Question: Bank name?
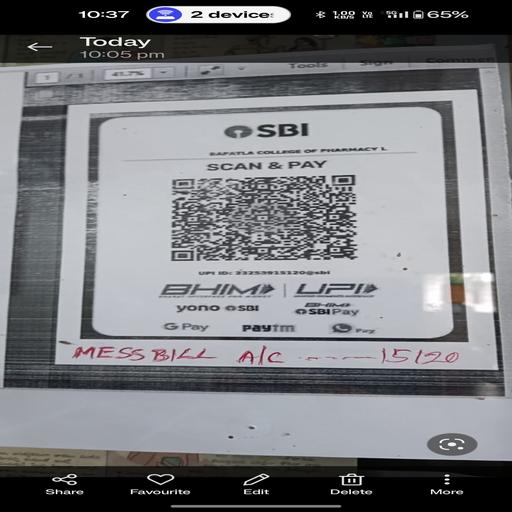
Answer: SBI